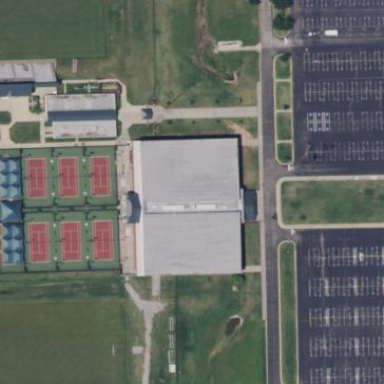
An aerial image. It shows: Tennis sports center building.